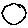
Label: circle